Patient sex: F
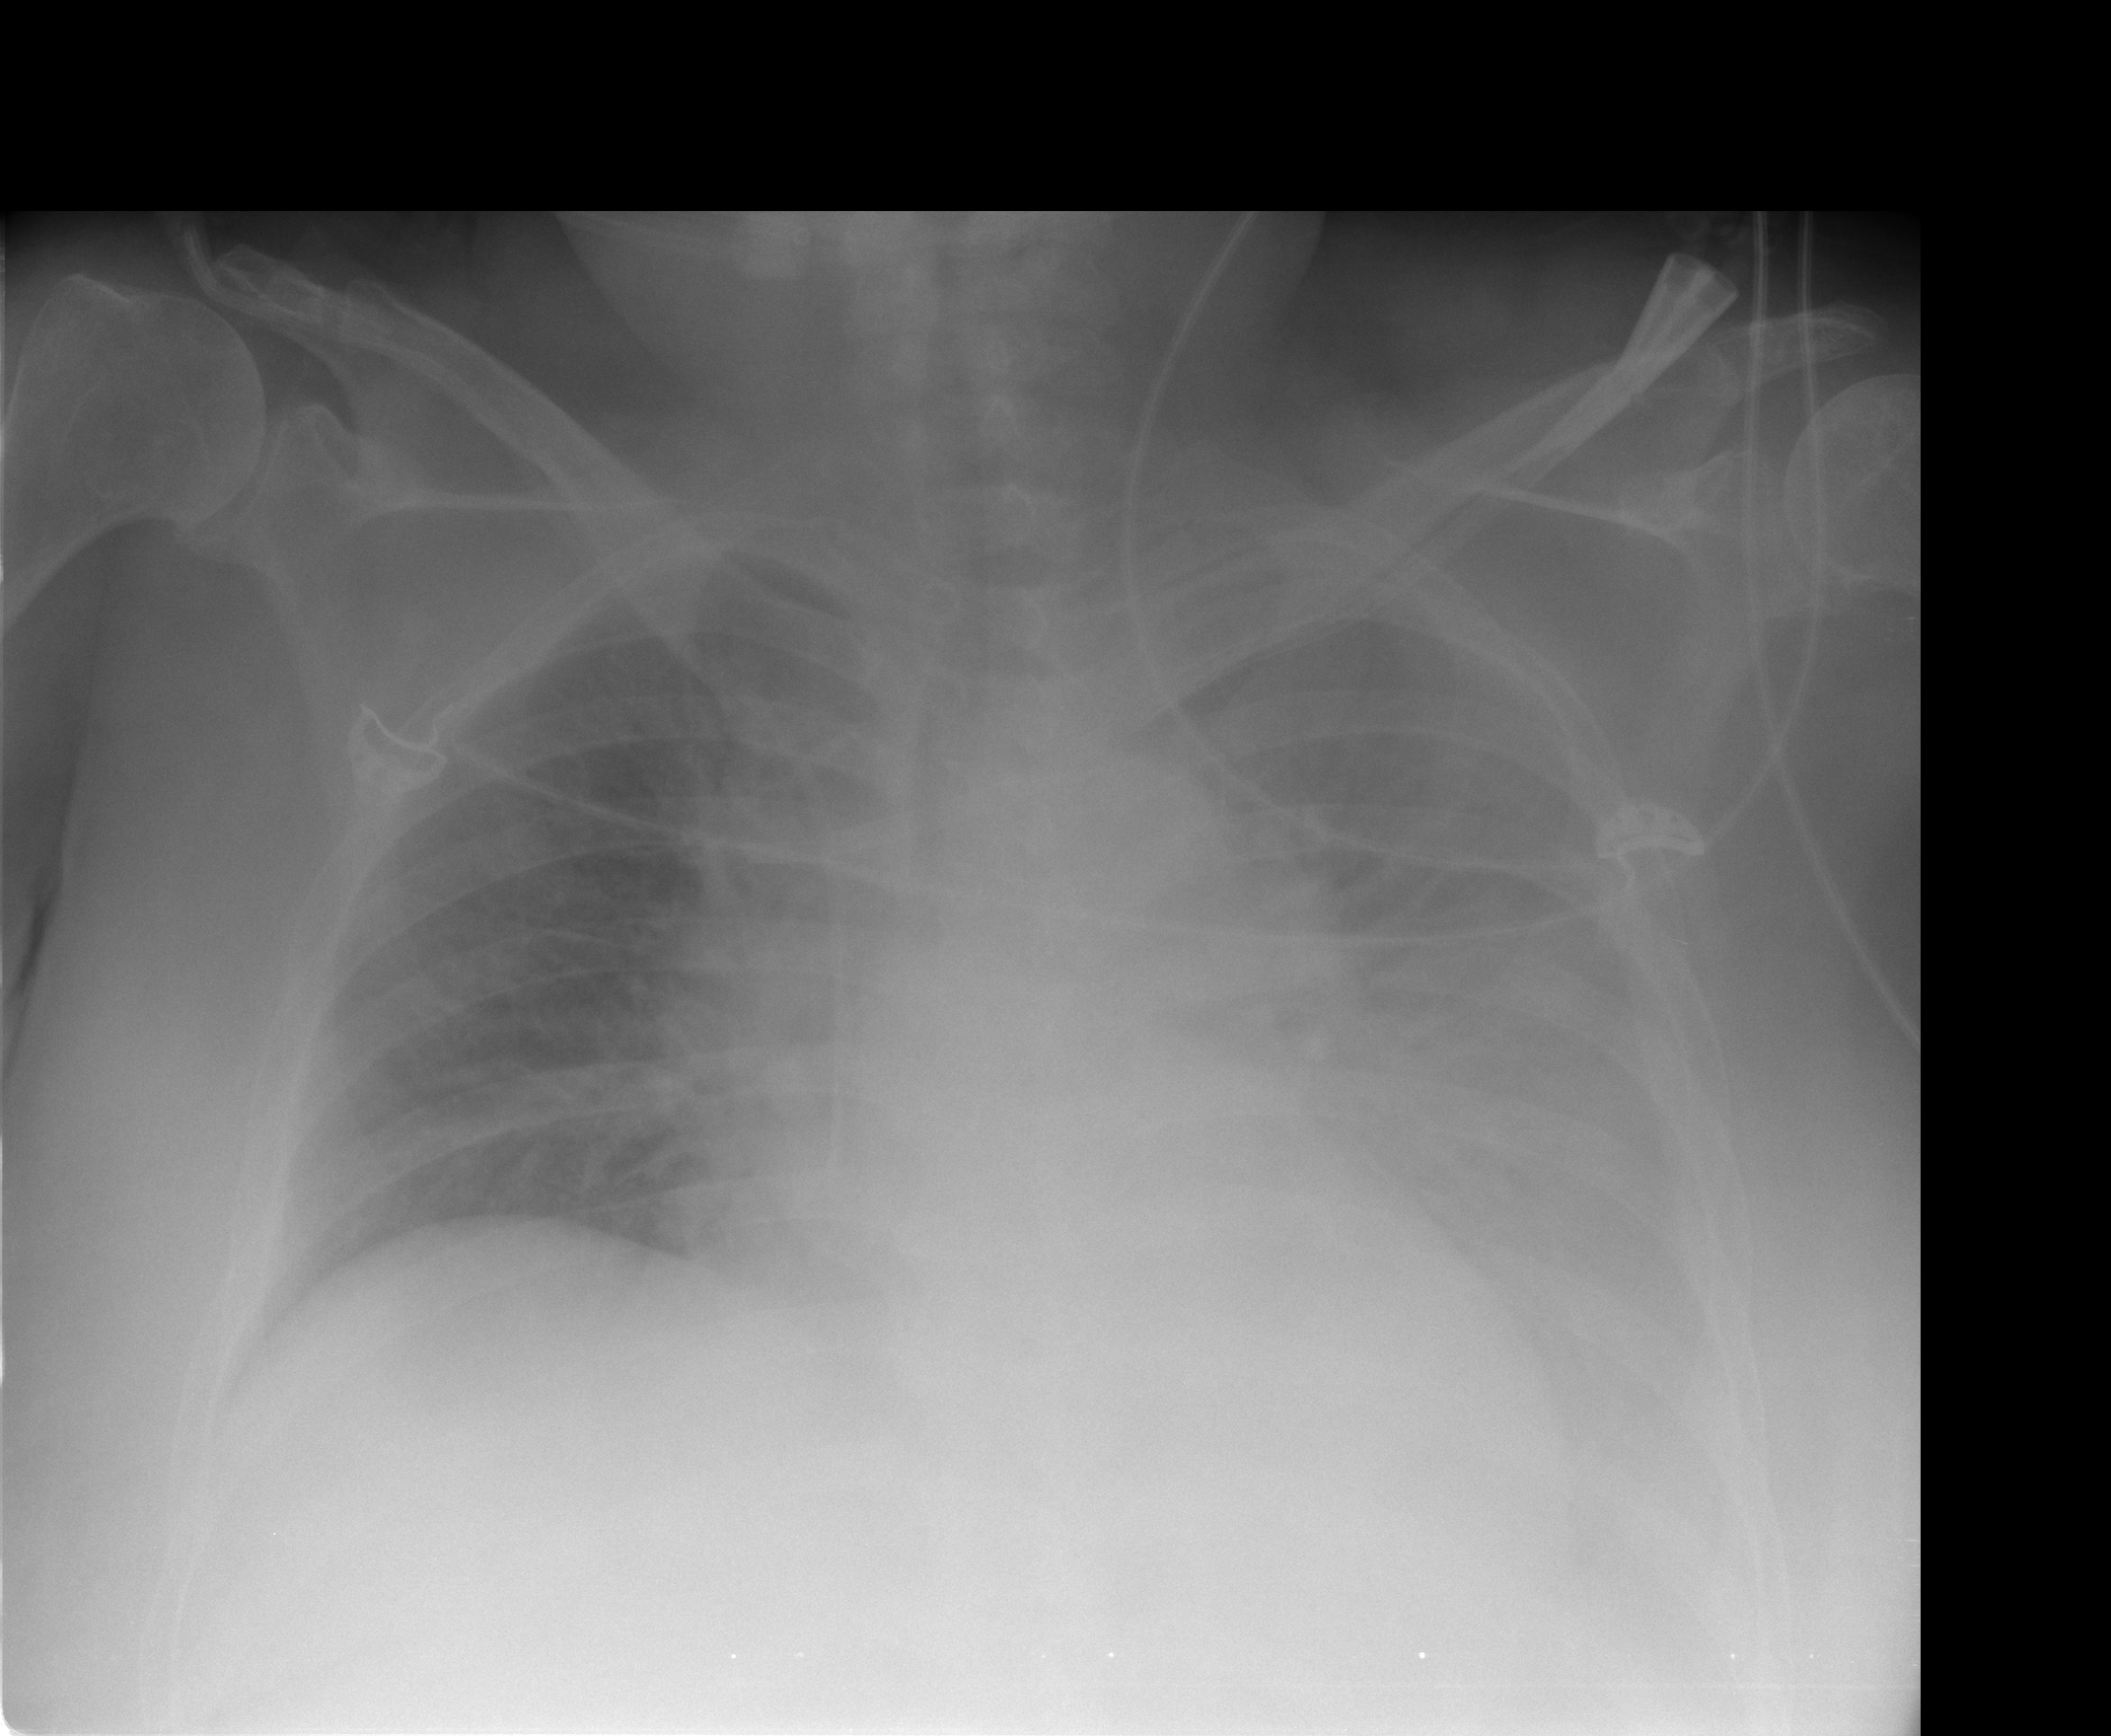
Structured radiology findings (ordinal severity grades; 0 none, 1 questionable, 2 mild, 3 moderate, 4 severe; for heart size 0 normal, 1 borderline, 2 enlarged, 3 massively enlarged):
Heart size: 2
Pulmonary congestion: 3
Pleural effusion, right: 2
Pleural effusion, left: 3
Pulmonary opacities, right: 2
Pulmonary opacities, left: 2
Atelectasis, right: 2
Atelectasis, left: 3